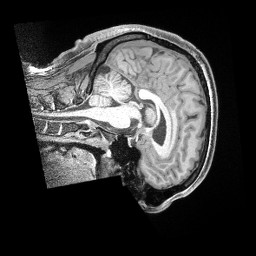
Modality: T1w
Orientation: sagittal
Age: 32
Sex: male
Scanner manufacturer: siemens
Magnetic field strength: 3 T
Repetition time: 2 s
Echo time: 0.00211 s